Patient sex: M
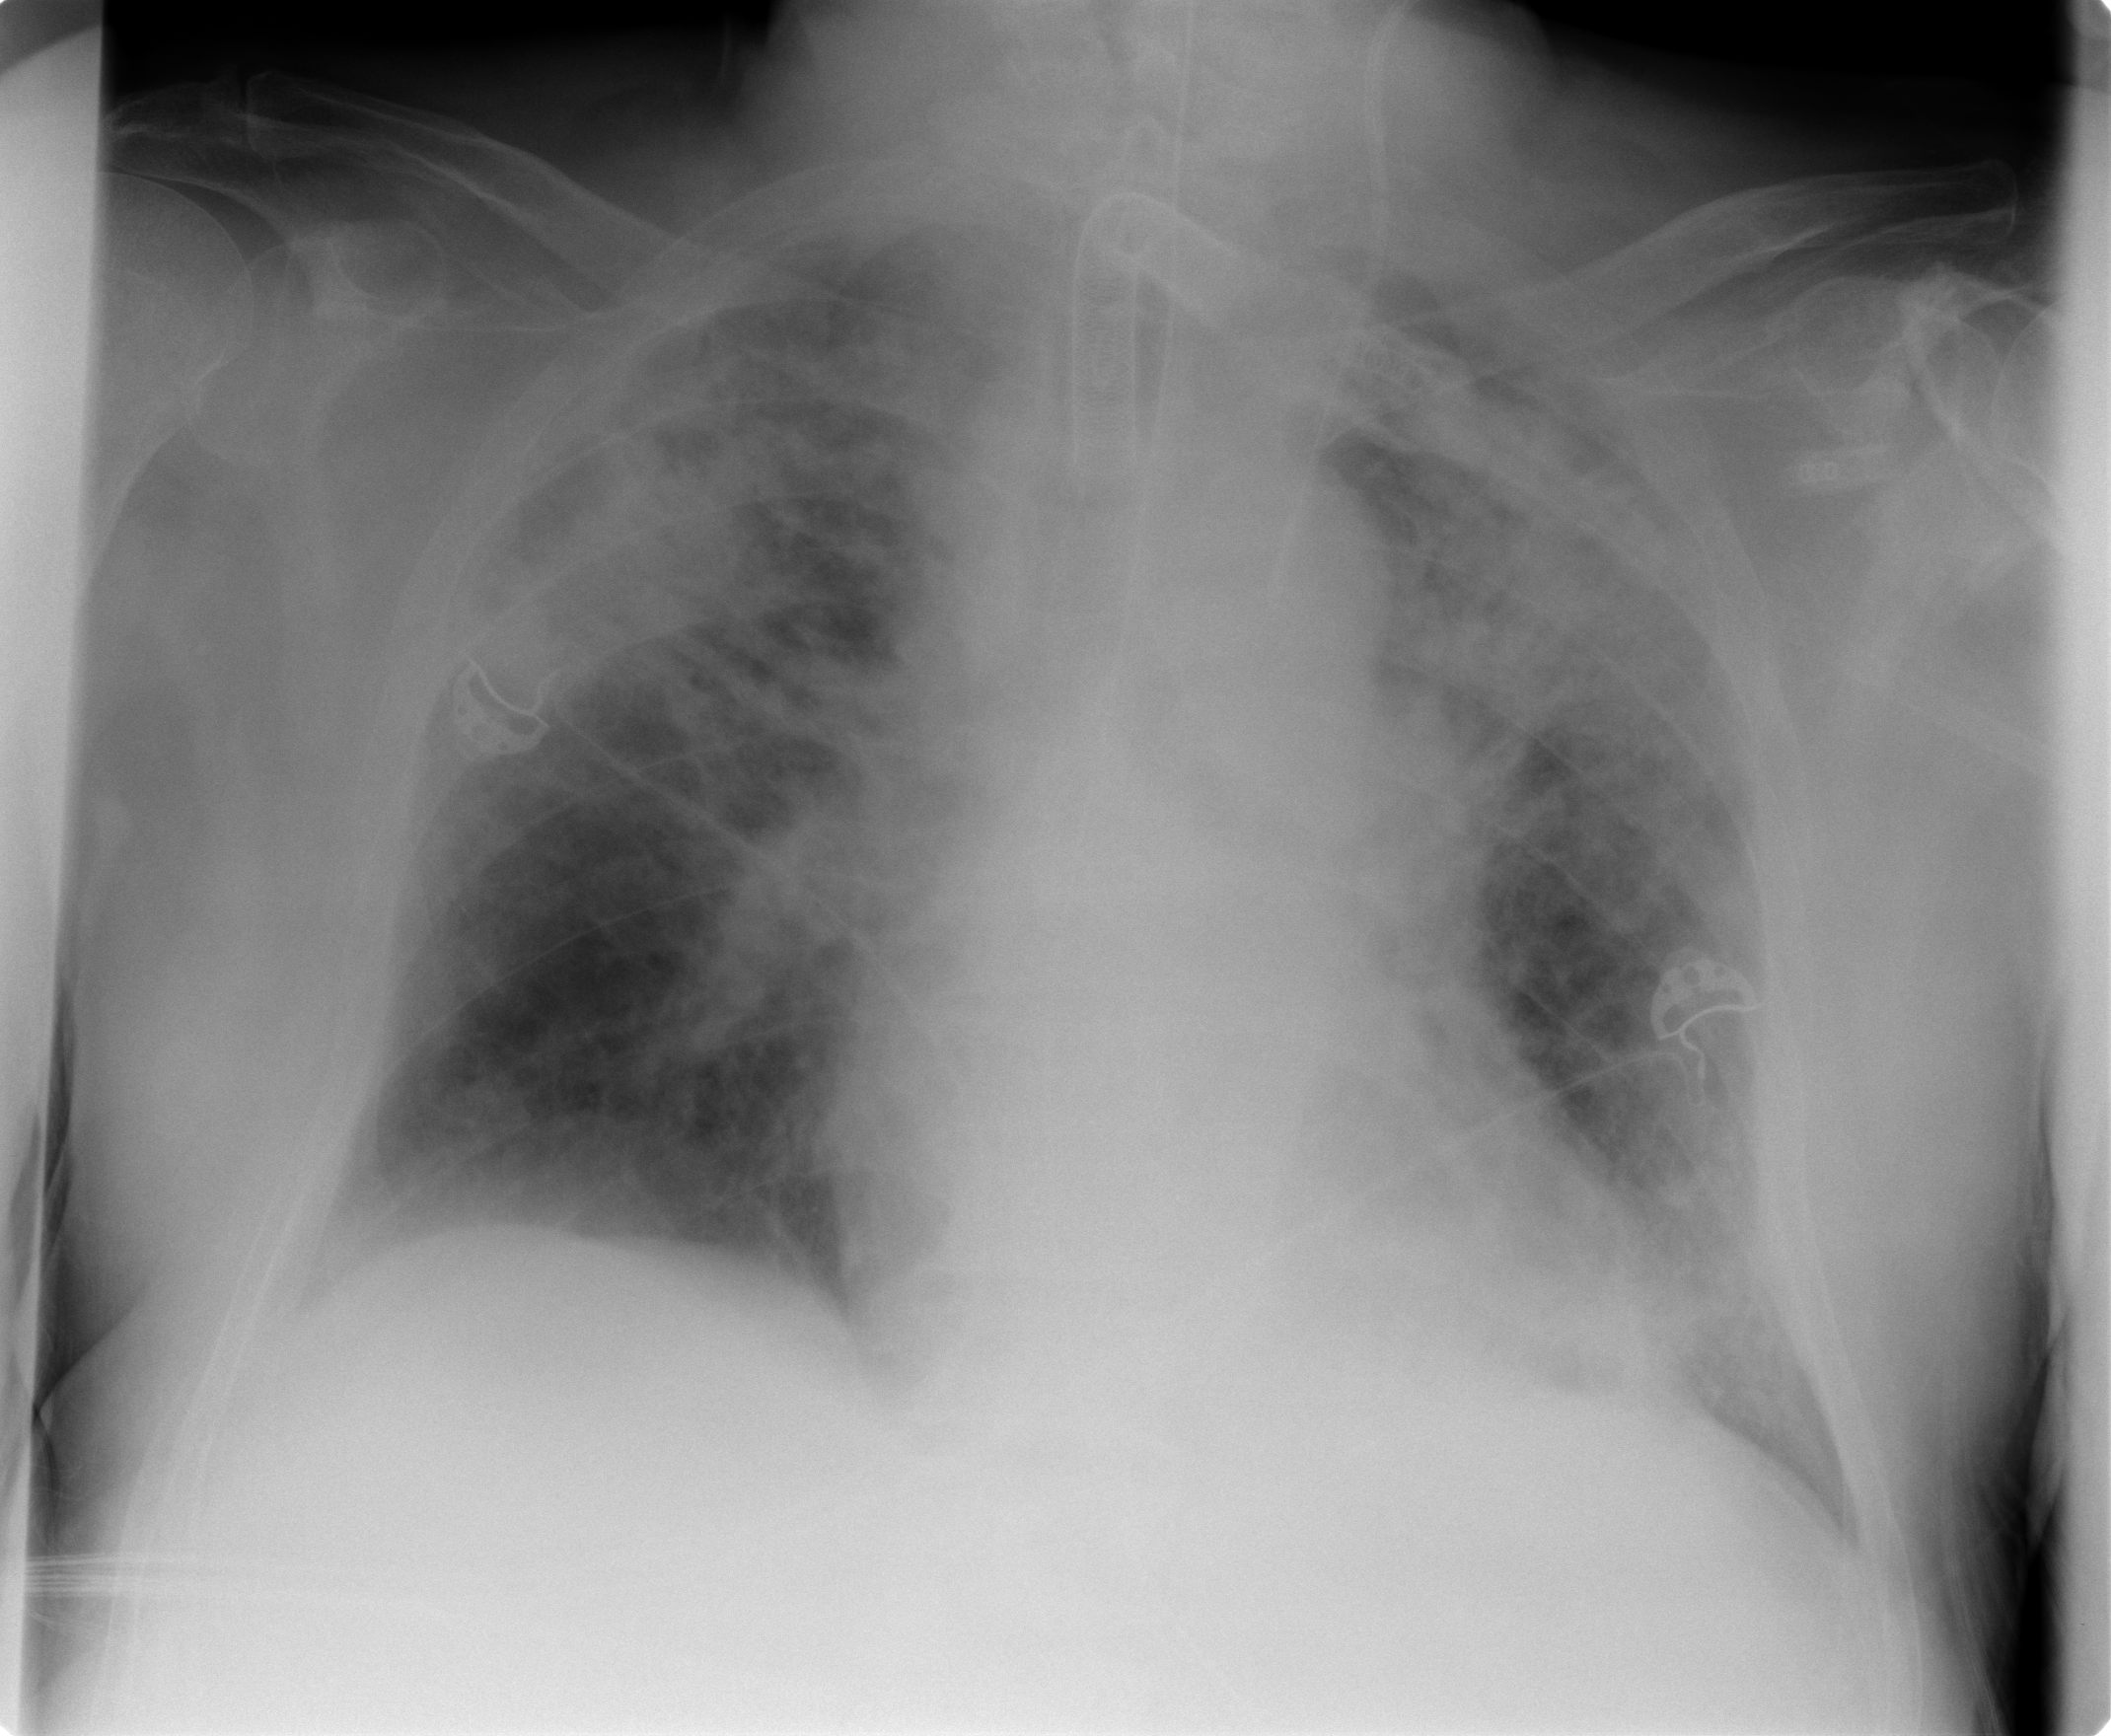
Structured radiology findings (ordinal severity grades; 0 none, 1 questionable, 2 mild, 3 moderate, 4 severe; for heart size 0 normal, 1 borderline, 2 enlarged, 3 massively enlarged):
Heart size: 1
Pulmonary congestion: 2
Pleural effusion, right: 1
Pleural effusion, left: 0
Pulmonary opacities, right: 3
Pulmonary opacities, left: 3
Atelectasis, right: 2
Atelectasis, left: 2